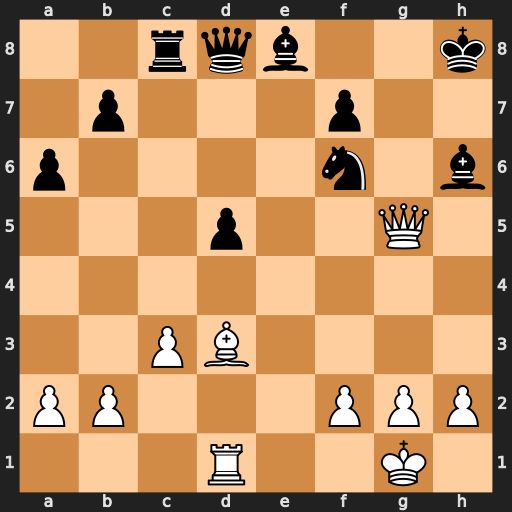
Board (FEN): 2rqb2k/1p3p2/p4n1b/3p2Q1/8/2PB4/PP3PPP/3R2K1
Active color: w
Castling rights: -
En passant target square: -
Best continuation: Qxh6+ Kg8 Bf5